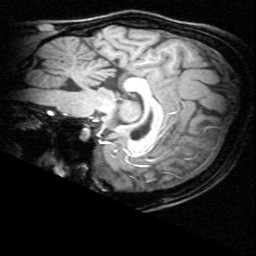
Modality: T1w
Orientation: sagittal
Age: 21
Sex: female